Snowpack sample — Rabbit Ears Pass, Jackson County, Colorado, USA (12/17/25, 1:08 PM MST)
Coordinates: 40.387, -106.625
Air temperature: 34 °F
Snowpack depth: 46 cm
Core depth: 20 cm
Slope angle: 6°, slope face: 165°
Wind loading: medium
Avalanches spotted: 0
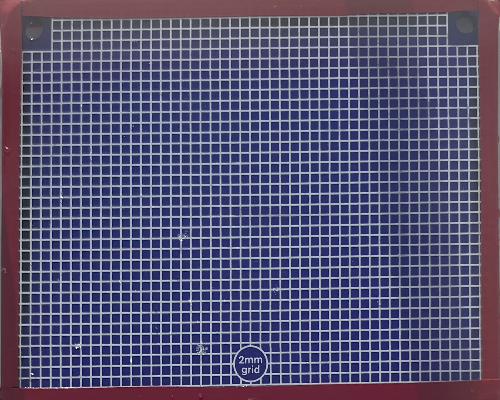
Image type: profile
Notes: No avalanches spotted nearby, although collected in a meadowy area with minimal risk on this face of the pass.